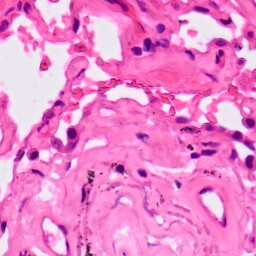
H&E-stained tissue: Lung